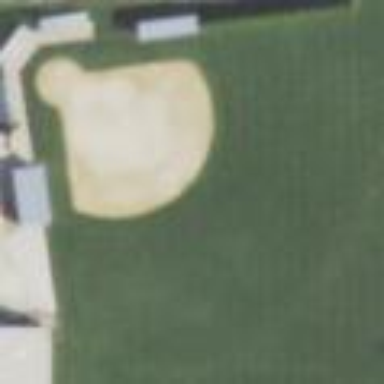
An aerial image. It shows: Baseball pitch for leisure land activities.